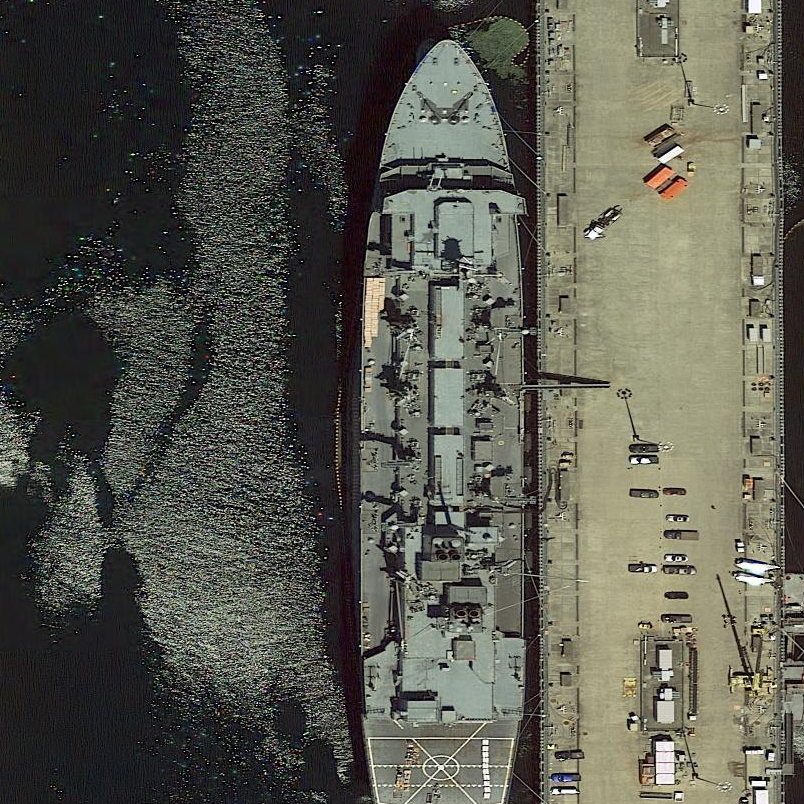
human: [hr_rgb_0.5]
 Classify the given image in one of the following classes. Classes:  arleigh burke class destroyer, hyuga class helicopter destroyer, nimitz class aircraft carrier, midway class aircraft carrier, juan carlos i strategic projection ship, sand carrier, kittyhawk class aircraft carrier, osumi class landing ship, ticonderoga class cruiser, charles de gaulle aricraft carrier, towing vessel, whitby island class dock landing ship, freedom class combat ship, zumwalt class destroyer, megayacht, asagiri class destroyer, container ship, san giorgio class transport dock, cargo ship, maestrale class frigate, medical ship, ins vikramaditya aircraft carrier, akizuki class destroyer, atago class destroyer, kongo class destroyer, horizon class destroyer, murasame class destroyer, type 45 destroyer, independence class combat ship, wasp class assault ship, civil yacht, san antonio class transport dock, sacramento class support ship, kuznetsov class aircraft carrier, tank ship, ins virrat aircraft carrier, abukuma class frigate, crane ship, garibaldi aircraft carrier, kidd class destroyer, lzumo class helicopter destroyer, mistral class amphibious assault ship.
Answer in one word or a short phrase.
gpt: Sacramento class support ship